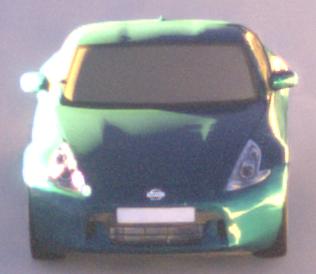
Make: Nissan
Model: 370Z Coupé
Detailed model: 370Z (Z34) Coupé
Model produced from: 2009/12
Model produced until: 2013/03
Doors: 3
Color: blue
Road condition: dry road
Daytime: sunrise or sunset
Contrast: high contrast